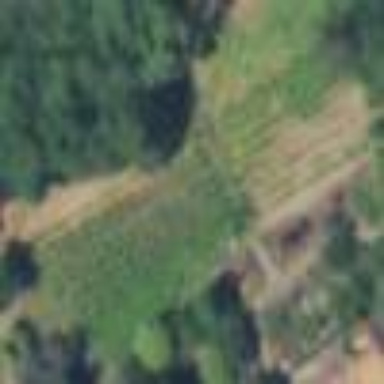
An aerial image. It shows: Vineyard where grapes are grown.